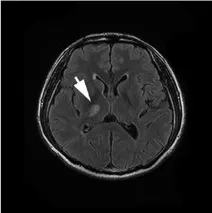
Brain magnetic resonance imaging (MRI). (A-C) Diffusion-weighted imaging (DWI) and T2 fluid-attenuated inversion recovery (FLAIR) imaging showed high signal, while long signal was shown in T1-weighted imaging and T2-weighted imaging of the posterior limb of the internal capsule.
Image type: radiology (mri)